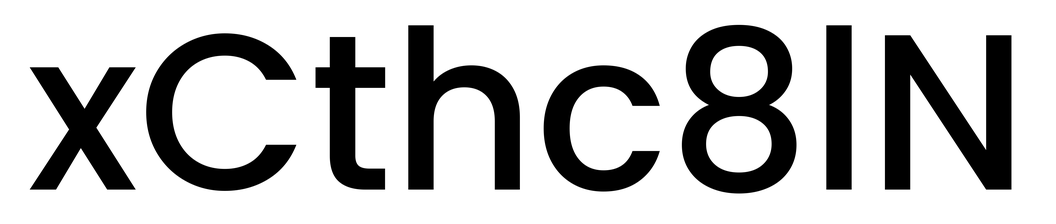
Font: Poppins-Medium